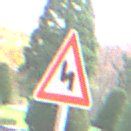
Verkehrszeichen: DoppelkurveZunaechstLinks
Umgebung: Roofed, Urban
Tageszeit: MorningAfternoon
Wetter: PartlyCloudy
Licht: Natural
Jahreszeit: NotSpecified
Kontrast: MediumContrast